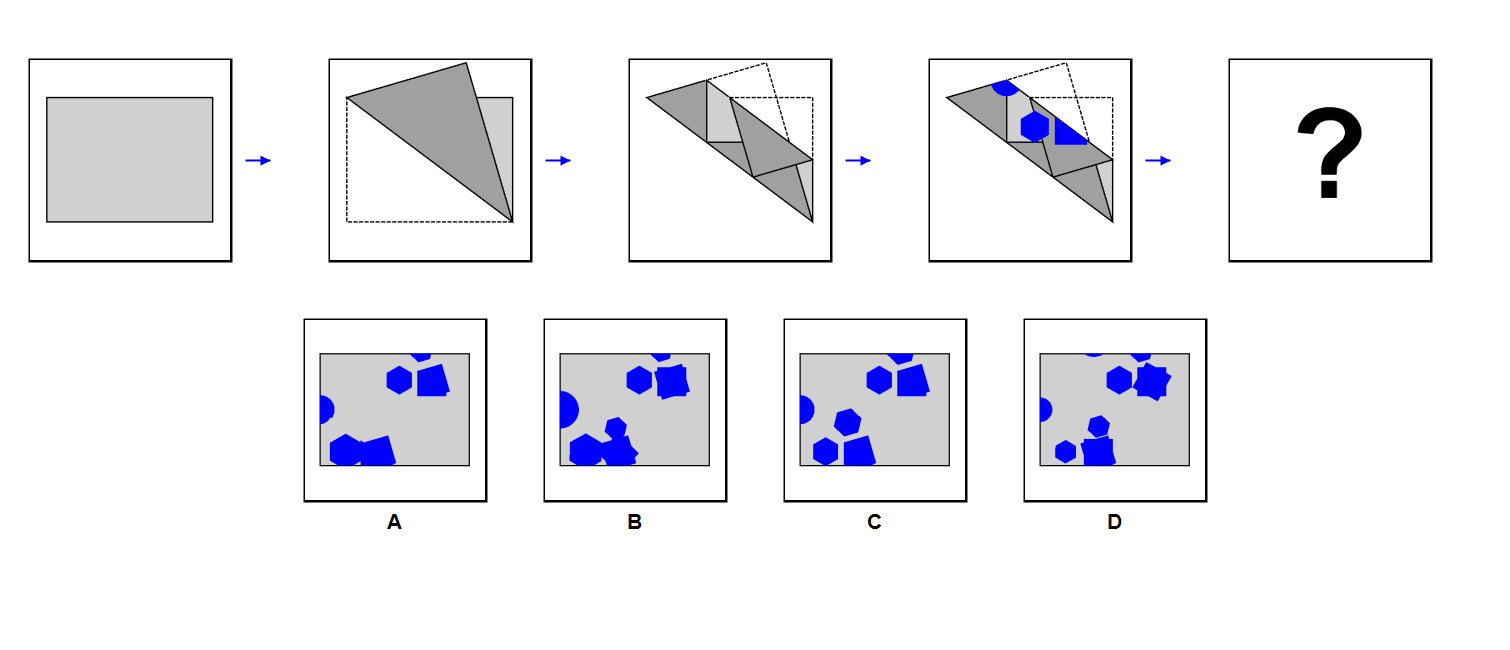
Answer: C